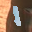
Label: 1